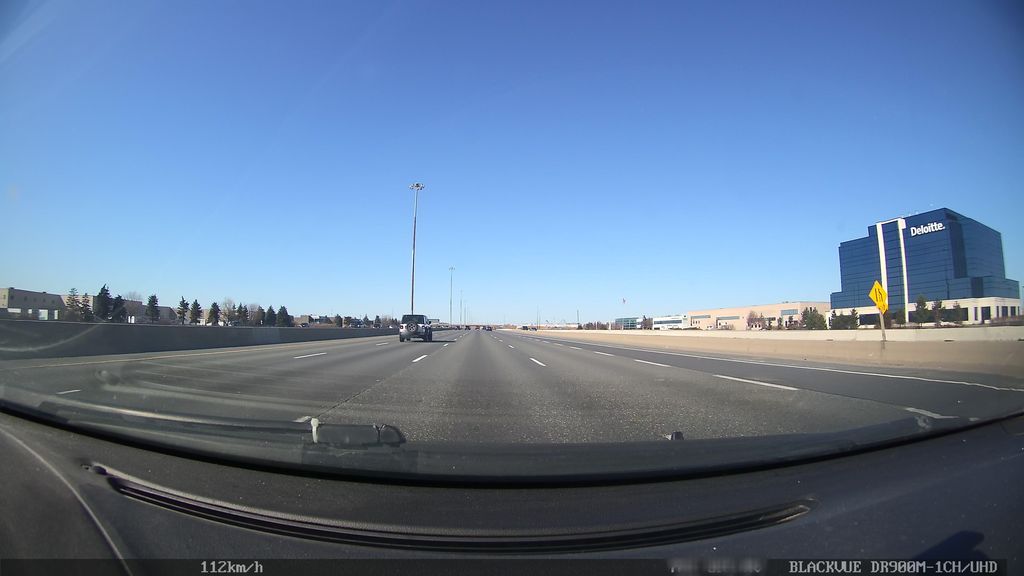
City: toronto